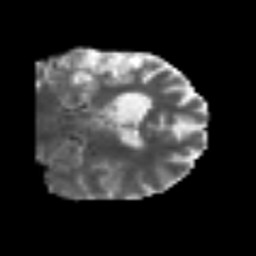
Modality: MD
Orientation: coronal
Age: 50
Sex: male
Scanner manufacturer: siemens
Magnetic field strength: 3 T
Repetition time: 6.1 s
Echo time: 0.101 s